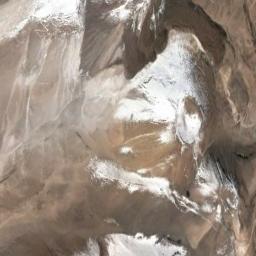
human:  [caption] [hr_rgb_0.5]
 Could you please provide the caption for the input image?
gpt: The snowberg is partly covered with snow and ice and the color of the mountain is brown .

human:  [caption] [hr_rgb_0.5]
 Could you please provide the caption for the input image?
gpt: The snow berg is consist of bare land and white snow .

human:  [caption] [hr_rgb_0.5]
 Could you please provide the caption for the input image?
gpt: A lot of snow is on the snowberg .

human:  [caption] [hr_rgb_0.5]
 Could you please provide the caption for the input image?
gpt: Only the peaks of the snow-capped mountains are covered with snow .

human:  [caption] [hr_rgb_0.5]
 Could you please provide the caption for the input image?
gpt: There are some snow and bare land on the snowberg .